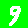
Digit: 9